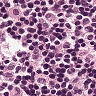
Metastatic tissue present: no